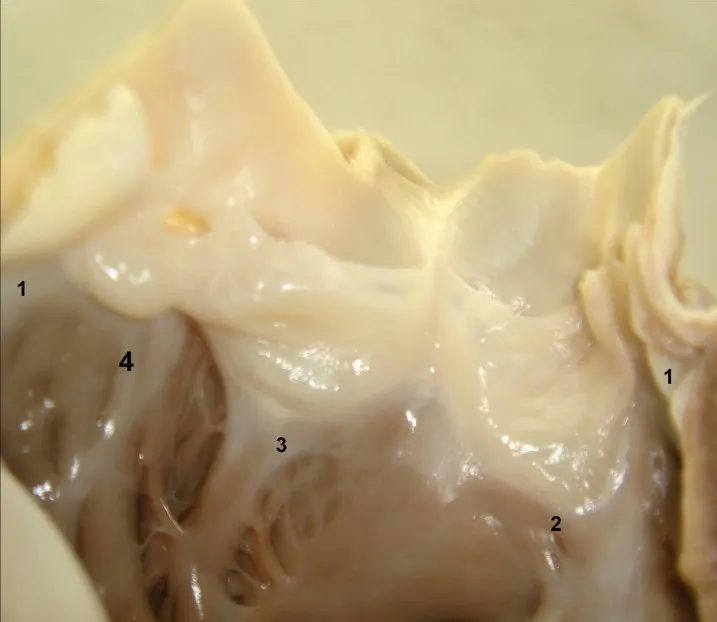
Macroscopic view of the Quadricuspid Pulmonary Valve, with three equal-sized cusps and an extra (No. 4) smaller one (source: INMLCF, I. P. , with permission).
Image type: pathology (fish)